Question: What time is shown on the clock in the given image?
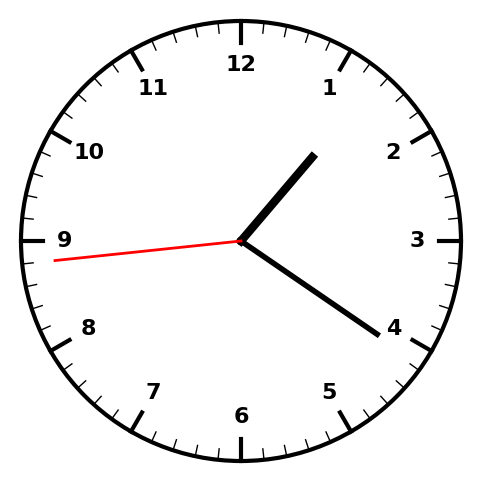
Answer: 01:20:44